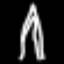
Label: The Eiffel Tower